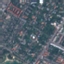
Land use / land cover: Residential